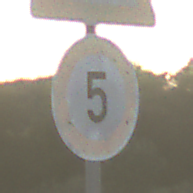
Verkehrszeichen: Geschwindigkeit5
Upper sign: KinderLinks
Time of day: SunriseSunset
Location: Outdoor (Nature)
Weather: PartlyCloudy
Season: NotSpecified
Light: Natural